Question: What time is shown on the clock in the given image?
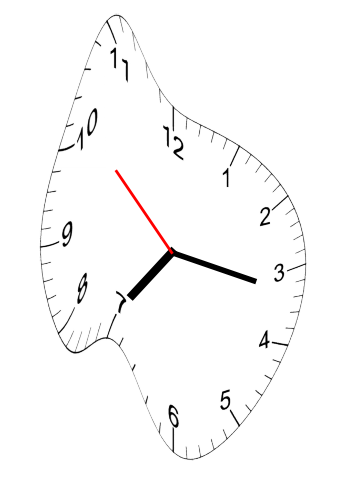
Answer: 07:16:52